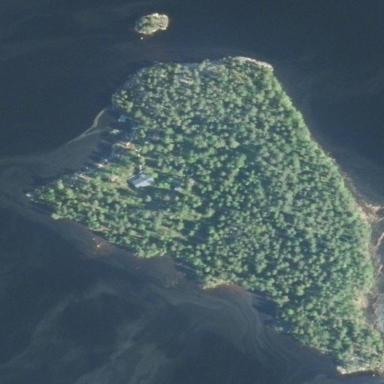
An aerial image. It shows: Islet surrounded by woodland.